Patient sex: M
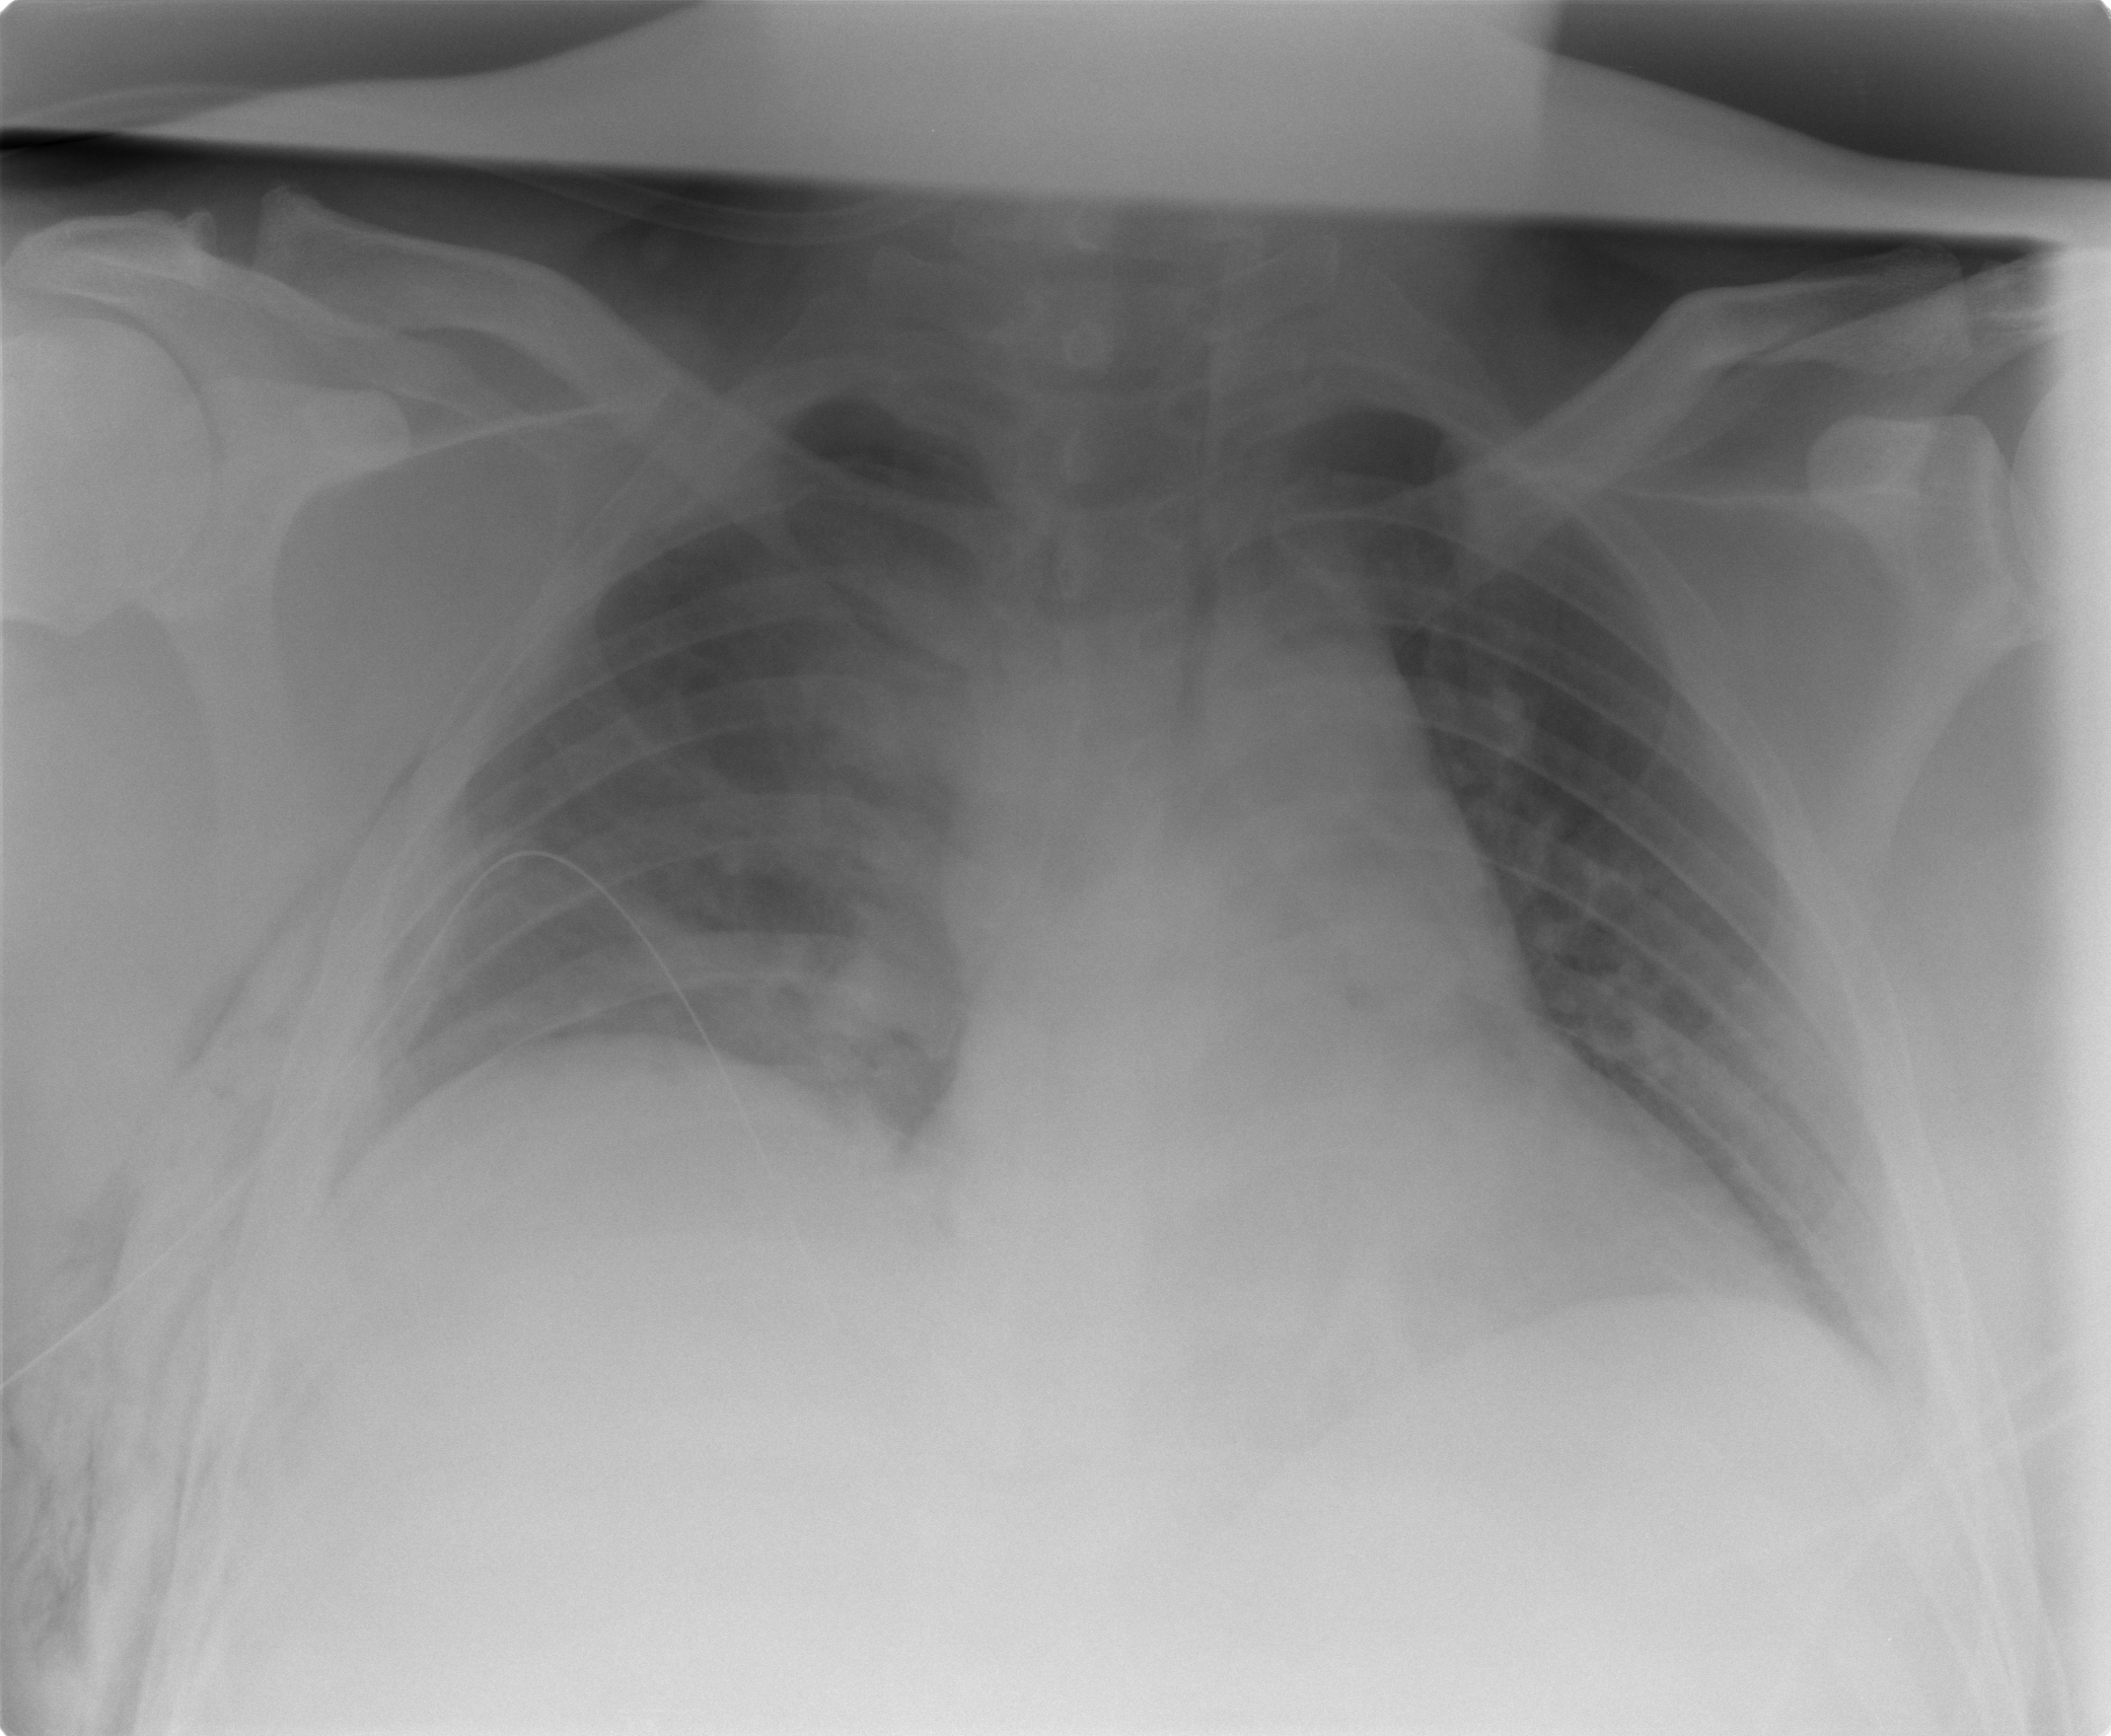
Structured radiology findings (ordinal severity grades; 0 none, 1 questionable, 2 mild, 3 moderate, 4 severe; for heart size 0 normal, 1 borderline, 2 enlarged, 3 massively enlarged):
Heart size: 1
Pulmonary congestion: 0
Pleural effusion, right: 0
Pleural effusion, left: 0
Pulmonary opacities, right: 2
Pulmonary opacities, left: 0
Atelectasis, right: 0
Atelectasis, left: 0